Question: I want to have a diagram in a web page, that looks something like this (from <URL>:

(the details don't matter too much - it mustn't be a binary tree, and not necessarily with 3 levels)
I currently use a (pre-calculated) table for which most of the borders are transparent, but this is ugly programming, and difficult to maintain. How would I draw such a diagram programatically? I don't want to use a 'canvas'because I need to put 'html' elements in the boxes, mainly drop-down lists and links.
I was thinking of positioning the boxes manually through 'CSS', and drawing the lines with elements like the following (for an horizontal line):
'''
<p style="border: 2px solid black; height: 0px; width: ...; top:...; right:...;"/>
'''
Is this the way to go? Is there a less ad-hocway of drawing lines?
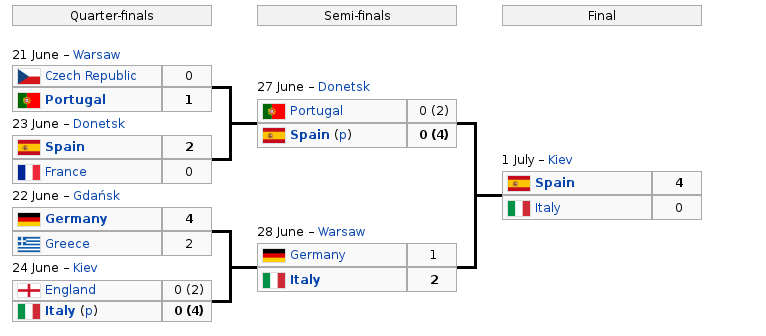
Answer: I think DIV-oriented webpage with position: css element is the best approach.